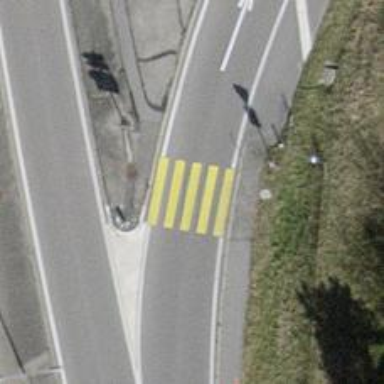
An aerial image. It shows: Marked road crossing.